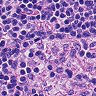
Metastatic tissue present: no